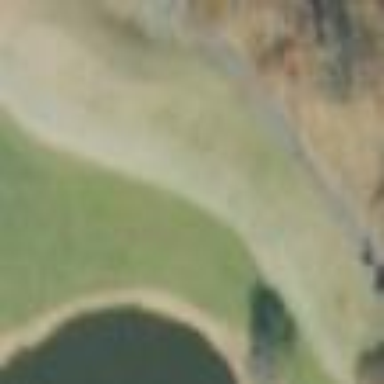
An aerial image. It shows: Golf tee.